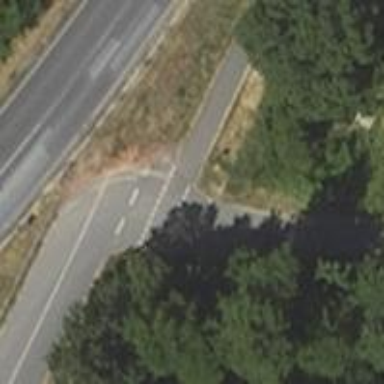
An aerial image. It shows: Unclassified road with asphalt surface.